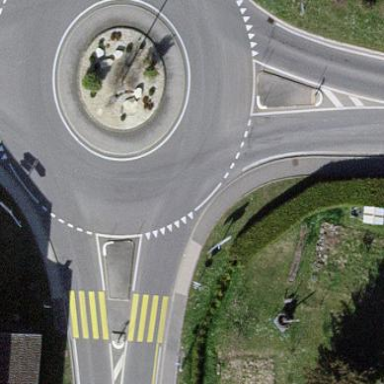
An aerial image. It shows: Secondary road with asphalt surface leading to roundabout.